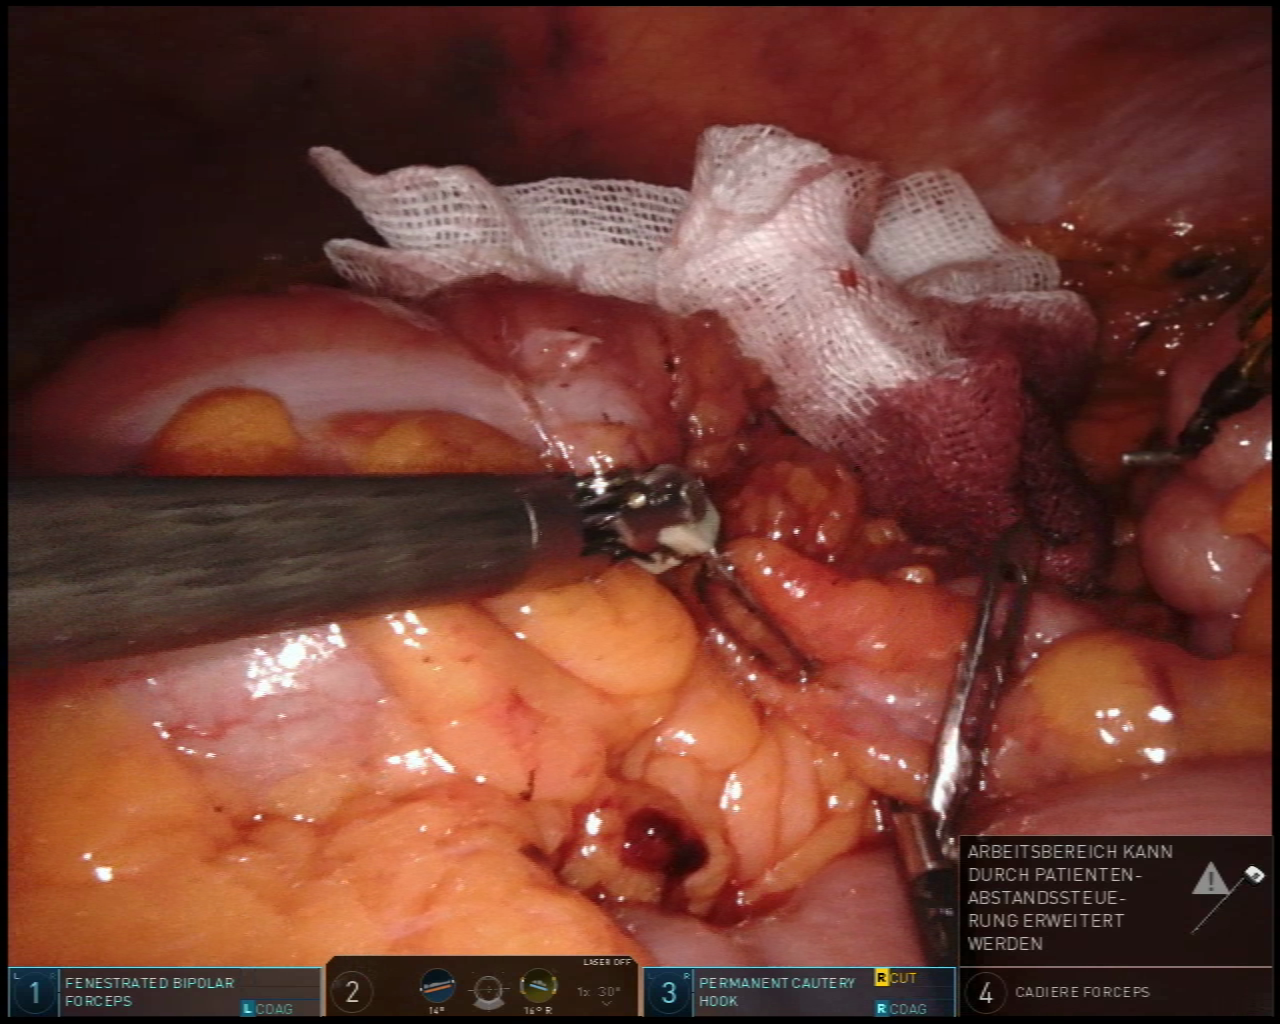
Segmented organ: colon
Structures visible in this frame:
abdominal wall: yes
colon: yes
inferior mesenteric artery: no
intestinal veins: no
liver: no
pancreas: no
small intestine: yes
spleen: no
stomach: no
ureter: no
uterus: no
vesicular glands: no